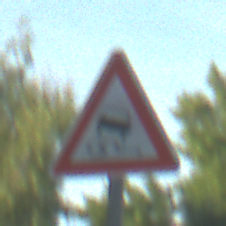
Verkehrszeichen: SchleuderOderRutschgefahr
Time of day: SunriseSunset
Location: Outdoor (Suburban)
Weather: PartlyCloudy
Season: NotSpecified
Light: Natural